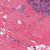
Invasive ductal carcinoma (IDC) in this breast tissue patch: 0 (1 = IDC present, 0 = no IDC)